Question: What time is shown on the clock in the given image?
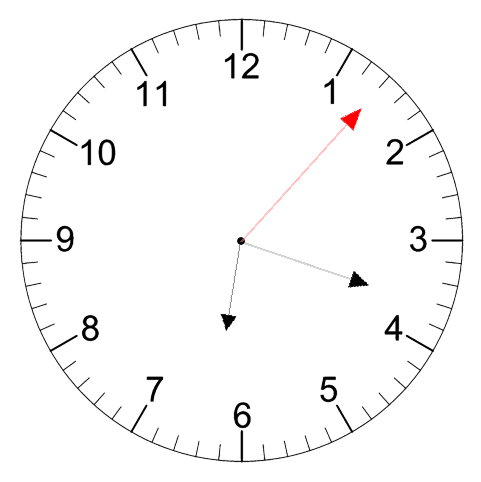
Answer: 06:18:07